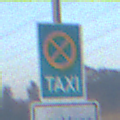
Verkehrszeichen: Taxenstand
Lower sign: ZeitangabenMitBeschraenkungAufWochentage1
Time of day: Dawn
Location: Outdoor (Nature)
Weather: Clear
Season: NotSpecified
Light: Natural